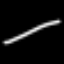
Label: line